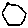
Label: hexagon